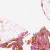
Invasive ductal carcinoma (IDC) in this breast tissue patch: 0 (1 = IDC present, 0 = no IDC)